Question: I have an ASP:Gridview that is generating a select column even though AutoGenerateSelectButton = "false". Here is the declaration:
'''
<asp:GridView ID="grdAssessments" runat="server"
AutoGenerateColumns="False"
CssClass="gridview"
AlternatingRowStyle-CssClass="even"
AutoGenerateSelectButton="false"
DataKeyNames="ReportId"
AllowSorting="True" Width="1000px"
OnSelectedIndexChanging="grdAssessments_SelectedIndexChanging"
OnSorting="grdAssessments_Sorting"
OnRowCommand="grdAssessments_RowCommand"
OnRowDataBound="grdAssessments_RowDataBound">
<AlternatingRowStyle CssClass="even" />
<Columns>
<asp:TemplateField HeaderText="Edit">
<ItemTemplate>
<a href="javascript:void(0);"
onclick="showEmployeeEdit('<%# Eval("EmployeeNumber") %>')" title="Edit">Edit</a>
</ItemTemplate>
</asp:TemplateField>
<asp:TemplateField HeaderText="DateCreated" SortExpression="DateCreated">
<ItemTemplate>
<asp:Label ID="lblDateCreated" runat="server" />
</ItemTemplate>
</asp:TemplateField>
...
</Columns>
</asp:GridView>
'''
And here is the resultant gridview... with the Select column that I want to get rid of.

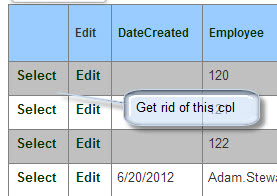
Answer: The solution was: grdAssessments.AutoGenerateSelectButton = false;
I have no idea WHY this solves the problem, but it does.